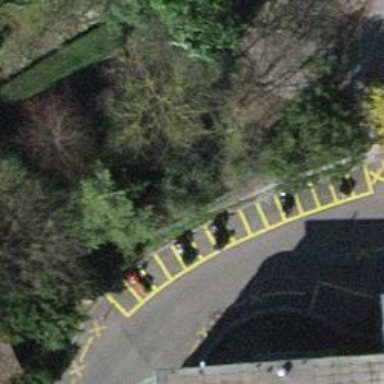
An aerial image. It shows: Motorcycle parking area.